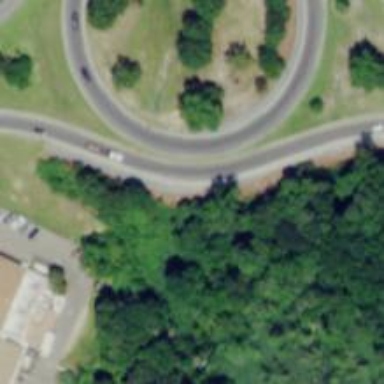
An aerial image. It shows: Trunk link highway.